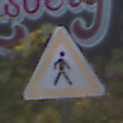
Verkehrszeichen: FussgaengerLinks
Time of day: MorningAfternoon
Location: Outdoor (Urban)
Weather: PartlyCloudy
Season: NotSpecified
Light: Natural